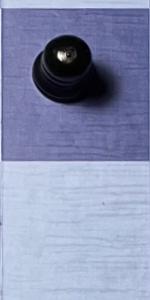
Label: Empty